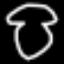
Label: mushroom